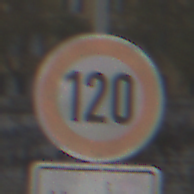
Verkehrszeichen: Geschwindigkeit120
Zusatzzeichen unten: HinweisDurchVerbaleAngabe6
Umgebung: Outdoor, Suburban
Tageszeit: MorningAfternoon
Wetter: PartlyCloudy
Licht: Natural
Jahreszeit: NotSpecified
Kontrast: HighContrast